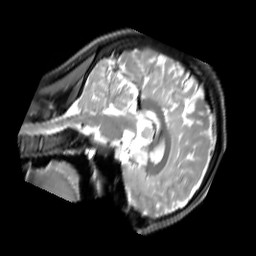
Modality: PDw
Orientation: sagittal
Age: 26
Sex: male
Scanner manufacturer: siemens
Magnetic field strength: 3 T
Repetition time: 11.88 s
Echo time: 0.014 s